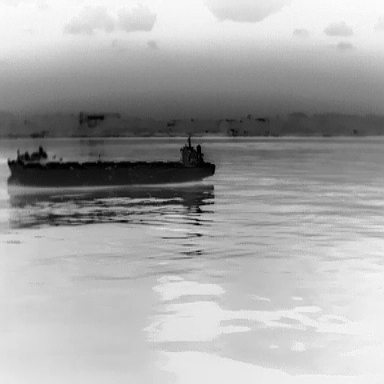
There are two objects shown in the infrared image, including a liner, and a canoe.